Question: I have installed one virtual machine with a disk on my C: drive. It got annoyingly full and I had to move the vhd. To another location:
'''
C:\..\VMs\vm1
F:\..\VMs\vm2
'''
Then I regenerated the uuid for the HD like this (ran with admin privileges):
'''
C:\..\VirtualBox> .\VBOXMANAGE.EXE internalcommands sethduuid "F:\..\.vmdk"
UUID changed to: 6d201451-721c-433b-98a3-6fef07e61feb
'''
However when I try to attach the moved disk I get an error (below).

My VagrantBox.xml does not contain uuid's specified in the error. O have tried some variations with restart of the whole
Here it is:
'''
<?xml version="1.0"?>
<!--
** DO NOT EDIT THIS FILE.
** If you make changes to this file while any VirtualBox related application
** is running, your changes will be overwritten later, without taking effect.
** Use VBoxManage or the VirtualBox Manager GUI to make changes.
-->
<VirtualBox xmlns="http://www.innotek.de/VirtualBox-settings" version="1.12-windows">
<Global>
<ExtraData>
<ExtraDataItem name="GUI/DetailsPageBoxes" value="general,preview,system,display,storage,audio,network,usb,sharedFolders,description"/>
<ExtraDataItem name="GUI/GroupDefinitions/" value="m=b57112cb-c922-4986-87c0-c38002f9332b,m=ef9ad9a1-983c-497f-877e-33365dac118e,m=88180380-4021-47f7-8650-50e91806a1f5,m=d8110f52-c90e-4cfe-bd3d-09e17bd456fc"/>
<ExtraDataItem name="GUI/LastItemSelected" value="m=GNS3 IOU VM"/>
<ExtraDataItem name="GUI/LastWindowPosition" value="212,39,885,600"/>
<ExtraDataItem name="GUI/RecentFolderCD" value="H:/"/>
<ExtraDataItem name="GUI/RecentFolderHD" value="F:/VirtualBoxVMs/GNS3 IOU VM"/>
<ExtraDataItem name="GUI/RecentListCD" value="H:\kali-linux-1.1.0a-amd64.iso;"/>
<ExtraDataItem name="GUI/RecentListHD" value="F:\VirtualBoxVMs\GNS3 IOU VM\GNS3 IOU VM-disk1.vmdk;F:\VirtualBoxVMs\Kali 1.1.0a x64\Kali 1.1.0a x64.vhd;"/>
<ExtraDataItem name="GUI/SplitterSizes" value="205,676"/>
<ExtraDataItem name="GUI/SuppressMessages" value=",warnAboutInaccessibleMedia,confirmGoingScale,confirmGoingSeamless,remindAboutMouseIntegration"/>
<ExtraDataItem name="GUI/UpdateCheckCount" value="11"/>
<ExtraDataItem name="GUI/UpdateDate" value="1 d, 2015-07-17, stable, 4.3.16"/>
</ExtraData>
<MachineRegistry>
<MachineEntry uuid="{b57112cb-c922-4986-87c0-c38002f9332b}" src="F:/VirtualBoxVMs/Linux Ubuntu 14.04.1 LTS x64/Linux Ubuntu 14.04.1 LTS x64.vbox"/>
<MachineEntry uuid="{ef9ad9a1-983c-497f-877e-33365dac118e}" src="F:/VirtualBoxVMs/Windows 8.1 x64 member server/Windows 8.1 x64 member server.vbox"/>
<MachineEntry uuid="{88180380-4021-47f7-8650-50e91806a1f5}" src="F:/VirtualBoxVMs/Kali 1.1.0a x64/Kali 1.1.0a x64.vbox"/>
<MachineEntry uuid="{d8110f52-c90e-4cfe-bd3d-09e17bd456fc}" src="F:/VirtualBoxVMs/GNS3 IOU VM/GNS3 IOU VM.vbox"/>
</MachineRegistry>
<MediaRegistry>
<HardDisks/>
<DVDImages/>
<FloppyImages/>
</MediaRegistry>
<NetserviceRegistry>
<DHCPServers>
<DHCPServer networkName="HostInterfaceNetworking-VirtualBox Host-Only Ethernet Adapter" IPAddress="192.168.56.100" networkMask="255.255.255.0" lowerIP="192.168.56.101" upperIP="192.168.56.254" enabled="1"/>
</DHCPServers>
</NetserviceRegistry>
<SystemProperties defaultMachineFolder="C:\Users\Mindaugas\VirtualBox VMs" defaultHardDiskFormat="VDI" VRDEAuthLibrary="VBoxAuth" webServiceAuthLibrary="VBoxAuth" LogHistoryCount="3" exclusiveHwVirt="false"/>
<USBDeviceFilters/>
</Global>
</VirtualBox>
'''
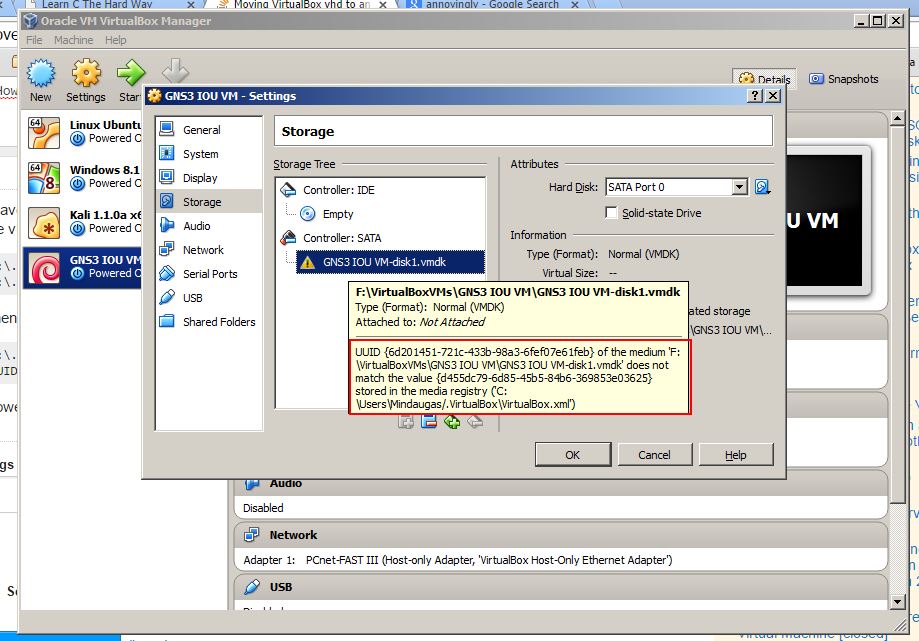
Answer: The proper way to move a virtual drive is with the "Copy" feature of File > Virtual Media Manager (as described here: <URL>.
IF however you did the same mistake I did and used copy->paste of the disk and then fail to attach it use these steps:
1. Go to VirtualBox management panel GUI;
2. Press: File (top panel) -> Virtual Media Manager (VMM);
3. Choose the hard disks that fail to attach properly and REMOVE them;
4. Reattach them for each VM instance the normal way;
There were no UUID errors after I REMOVED the disk through (VMM) - in case you still get errors, please post here or in another question with the reference to this one, so we know this solution has been tried out.